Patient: sex F, age 57
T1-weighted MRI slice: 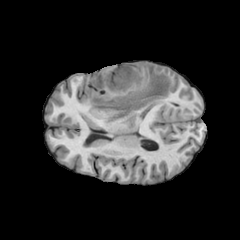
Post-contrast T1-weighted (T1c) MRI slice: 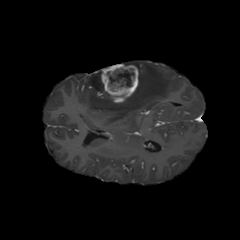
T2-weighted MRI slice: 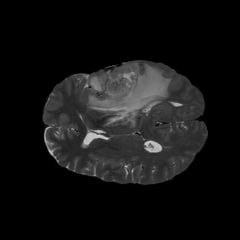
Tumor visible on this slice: yes
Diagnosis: Glioblastoma, IDH-wildtype
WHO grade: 4